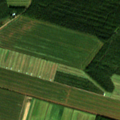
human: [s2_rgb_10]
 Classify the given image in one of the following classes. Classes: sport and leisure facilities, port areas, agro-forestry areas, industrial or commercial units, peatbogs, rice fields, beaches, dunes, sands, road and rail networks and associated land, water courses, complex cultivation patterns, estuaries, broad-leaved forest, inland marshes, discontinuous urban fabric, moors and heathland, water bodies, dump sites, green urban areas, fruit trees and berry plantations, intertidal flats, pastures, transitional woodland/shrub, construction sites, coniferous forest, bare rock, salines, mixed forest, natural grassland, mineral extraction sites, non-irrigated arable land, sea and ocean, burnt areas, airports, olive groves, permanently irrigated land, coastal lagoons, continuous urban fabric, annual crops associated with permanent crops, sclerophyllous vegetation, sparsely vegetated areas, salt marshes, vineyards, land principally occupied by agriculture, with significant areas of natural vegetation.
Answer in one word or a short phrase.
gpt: non-irrigated arable land, coniferous forest, mixed forest